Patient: sex M, age 31
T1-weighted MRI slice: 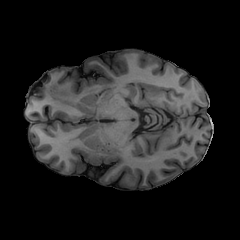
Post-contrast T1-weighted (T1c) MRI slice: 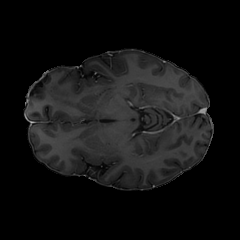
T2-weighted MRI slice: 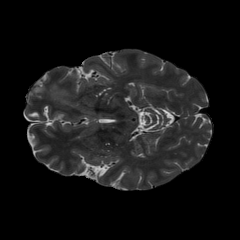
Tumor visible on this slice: yes
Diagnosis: Astrocytoma, IDH-mutant
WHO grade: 2